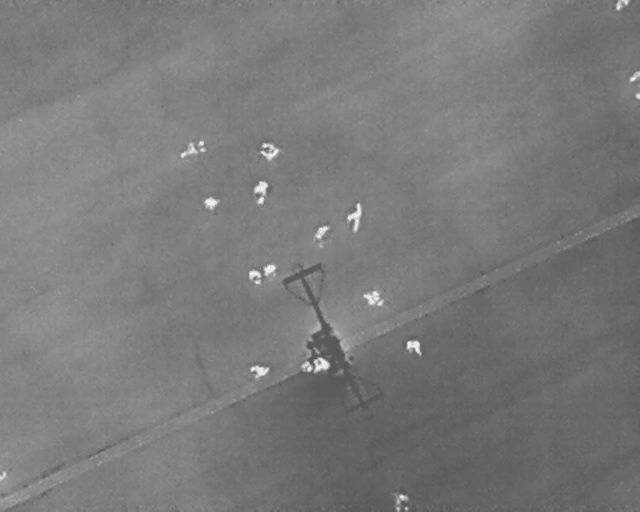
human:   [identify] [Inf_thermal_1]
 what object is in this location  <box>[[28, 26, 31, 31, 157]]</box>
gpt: <ref>1 large person at the top left</ref>

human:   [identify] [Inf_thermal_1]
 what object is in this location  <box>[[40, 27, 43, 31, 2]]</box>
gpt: <ref>1 large person at the top</ref>

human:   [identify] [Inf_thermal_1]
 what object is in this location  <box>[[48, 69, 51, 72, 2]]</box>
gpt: <ref>1 medium person at the bottom</ref>